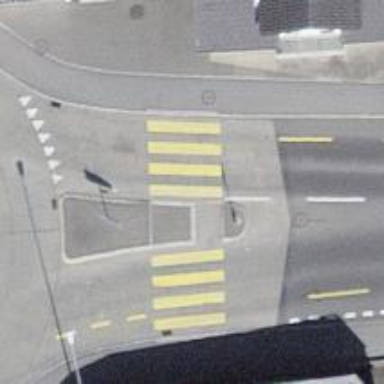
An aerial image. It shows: Uncontrolled zebra crossing with central island. The crossing is marked with zebra stripes.